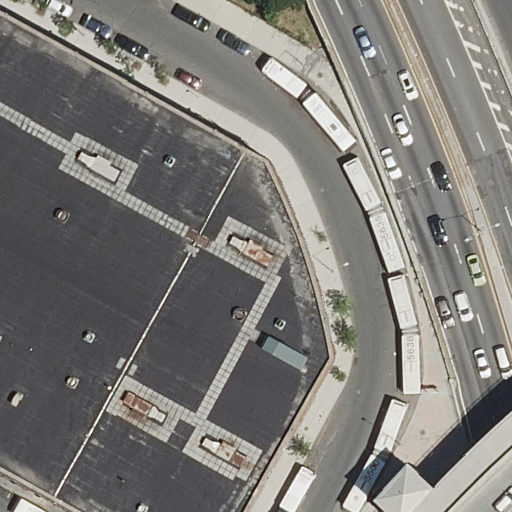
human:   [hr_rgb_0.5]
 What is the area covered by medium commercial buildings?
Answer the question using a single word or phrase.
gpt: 0m2

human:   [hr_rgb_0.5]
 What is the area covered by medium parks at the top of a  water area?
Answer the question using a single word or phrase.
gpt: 0m2

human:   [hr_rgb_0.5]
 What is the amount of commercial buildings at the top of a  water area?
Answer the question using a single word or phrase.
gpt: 0

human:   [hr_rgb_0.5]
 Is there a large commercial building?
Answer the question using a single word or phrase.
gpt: no

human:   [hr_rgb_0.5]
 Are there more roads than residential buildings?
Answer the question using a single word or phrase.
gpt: yes

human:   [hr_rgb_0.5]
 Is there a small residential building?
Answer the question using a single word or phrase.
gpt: no

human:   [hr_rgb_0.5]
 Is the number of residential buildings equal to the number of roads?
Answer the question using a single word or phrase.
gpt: no

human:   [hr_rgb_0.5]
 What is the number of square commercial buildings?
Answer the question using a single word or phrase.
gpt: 0

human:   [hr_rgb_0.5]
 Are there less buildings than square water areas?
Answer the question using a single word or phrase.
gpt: no

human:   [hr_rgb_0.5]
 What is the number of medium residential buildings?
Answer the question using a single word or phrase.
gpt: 0

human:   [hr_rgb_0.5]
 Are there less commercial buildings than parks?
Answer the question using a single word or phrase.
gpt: yes

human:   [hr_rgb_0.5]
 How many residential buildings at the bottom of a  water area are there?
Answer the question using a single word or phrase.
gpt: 0

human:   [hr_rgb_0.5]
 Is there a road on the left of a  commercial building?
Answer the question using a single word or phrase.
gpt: no

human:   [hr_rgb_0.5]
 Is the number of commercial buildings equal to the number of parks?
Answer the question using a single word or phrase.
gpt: no

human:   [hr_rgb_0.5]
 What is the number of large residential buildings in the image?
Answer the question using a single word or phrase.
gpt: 1

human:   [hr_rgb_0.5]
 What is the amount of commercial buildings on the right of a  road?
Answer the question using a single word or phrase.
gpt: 0

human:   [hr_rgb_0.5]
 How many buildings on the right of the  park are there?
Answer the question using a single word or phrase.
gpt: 0

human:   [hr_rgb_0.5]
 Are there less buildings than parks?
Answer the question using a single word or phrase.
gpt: no

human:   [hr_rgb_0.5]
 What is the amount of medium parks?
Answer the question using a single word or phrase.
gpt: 0

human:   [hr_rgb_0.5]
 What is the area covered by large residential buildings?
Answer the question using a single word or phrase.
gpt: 2649m2

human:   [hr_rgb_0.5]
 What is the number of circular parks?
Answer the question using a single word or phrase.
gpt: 0

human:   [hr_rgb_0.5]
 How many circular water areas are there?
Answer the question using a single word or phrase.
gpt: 0

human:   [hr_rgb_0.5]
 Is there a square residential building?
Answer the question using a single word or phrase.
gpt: no

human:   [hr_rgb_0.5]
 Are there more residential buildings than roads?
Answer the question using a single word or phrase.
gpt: no

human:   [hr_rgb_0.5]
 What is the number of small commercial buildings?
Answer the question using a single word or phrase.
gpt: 0

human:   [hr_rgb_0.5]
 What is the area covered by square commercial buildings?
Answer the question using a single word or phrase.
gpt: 0m2

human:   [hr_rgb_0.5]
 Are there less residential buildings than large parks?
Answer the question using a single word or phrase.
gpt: no

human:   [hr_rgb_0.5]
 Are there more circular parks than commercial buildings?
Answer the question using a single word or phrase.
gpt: no

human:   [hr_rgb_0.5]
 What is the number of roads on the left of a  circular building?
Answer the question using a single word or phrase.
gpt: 0

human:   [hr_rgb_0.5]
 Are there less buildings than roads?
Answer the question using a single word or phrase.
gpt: yes

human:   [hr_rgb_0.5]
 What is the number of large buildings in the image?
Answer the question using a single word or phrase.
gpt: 1

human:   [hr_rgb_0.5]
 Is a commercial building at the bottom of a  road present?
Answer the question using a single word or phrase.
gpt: no

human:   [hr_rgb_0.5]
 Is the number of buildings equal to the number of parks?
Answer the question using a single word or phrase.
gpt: yes

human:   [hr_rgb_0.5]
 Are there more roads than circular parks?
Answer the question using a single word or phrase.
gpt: yes

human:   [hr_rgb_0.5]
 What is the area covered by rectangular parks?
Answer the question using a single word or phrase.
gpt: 0m2

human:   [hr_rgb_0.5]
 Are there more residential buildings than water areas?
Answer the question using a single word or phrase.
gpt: yes